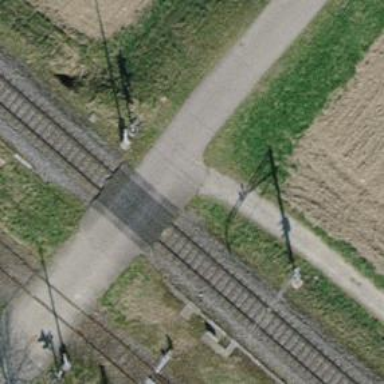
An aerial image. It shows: Level crossing along the railway.